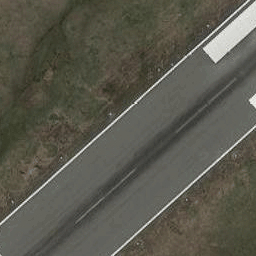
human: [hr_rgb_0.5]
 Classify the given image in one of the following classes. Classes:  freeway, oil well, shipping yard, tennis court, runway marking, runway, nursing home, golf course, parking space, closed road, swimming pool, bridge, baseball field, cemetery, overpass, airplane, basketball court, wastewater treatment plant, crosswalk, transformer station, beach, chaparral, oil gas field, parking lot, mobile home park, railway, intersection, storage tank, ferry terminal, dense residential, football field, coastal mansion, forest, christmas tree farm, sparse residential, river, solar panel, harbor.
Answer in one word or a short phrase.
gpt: runway